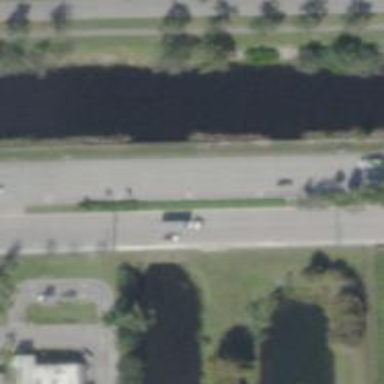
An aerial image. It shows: Culvert underpass for canal.